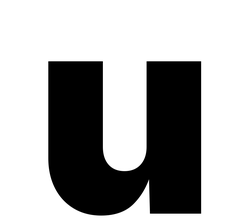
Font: Inter_Black